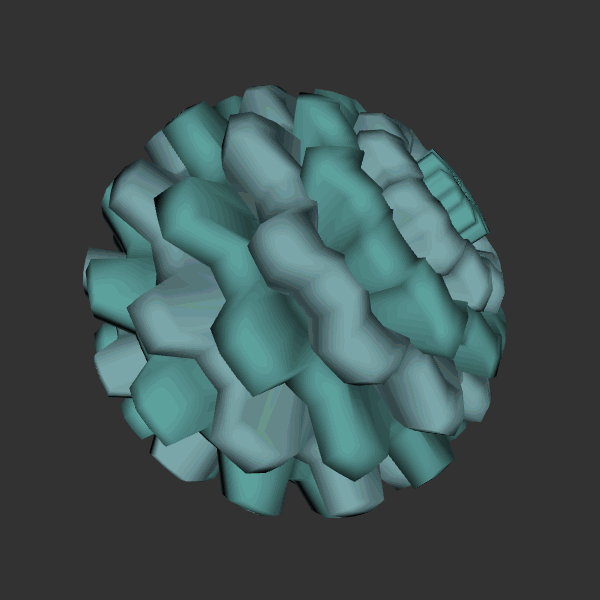
Background: dark